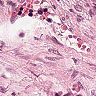
Metastatic tissue present: no